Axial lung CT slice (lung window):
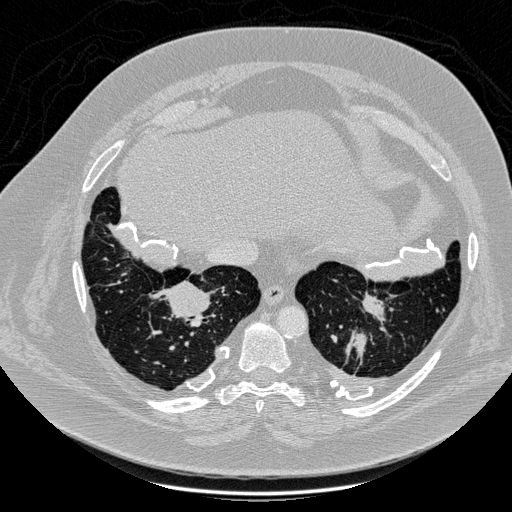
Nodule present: yes
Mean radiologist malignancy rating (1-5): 5